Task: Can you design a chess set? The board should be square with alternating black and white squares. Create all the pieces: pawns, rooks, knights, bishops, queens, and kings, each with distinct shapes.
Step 5085:
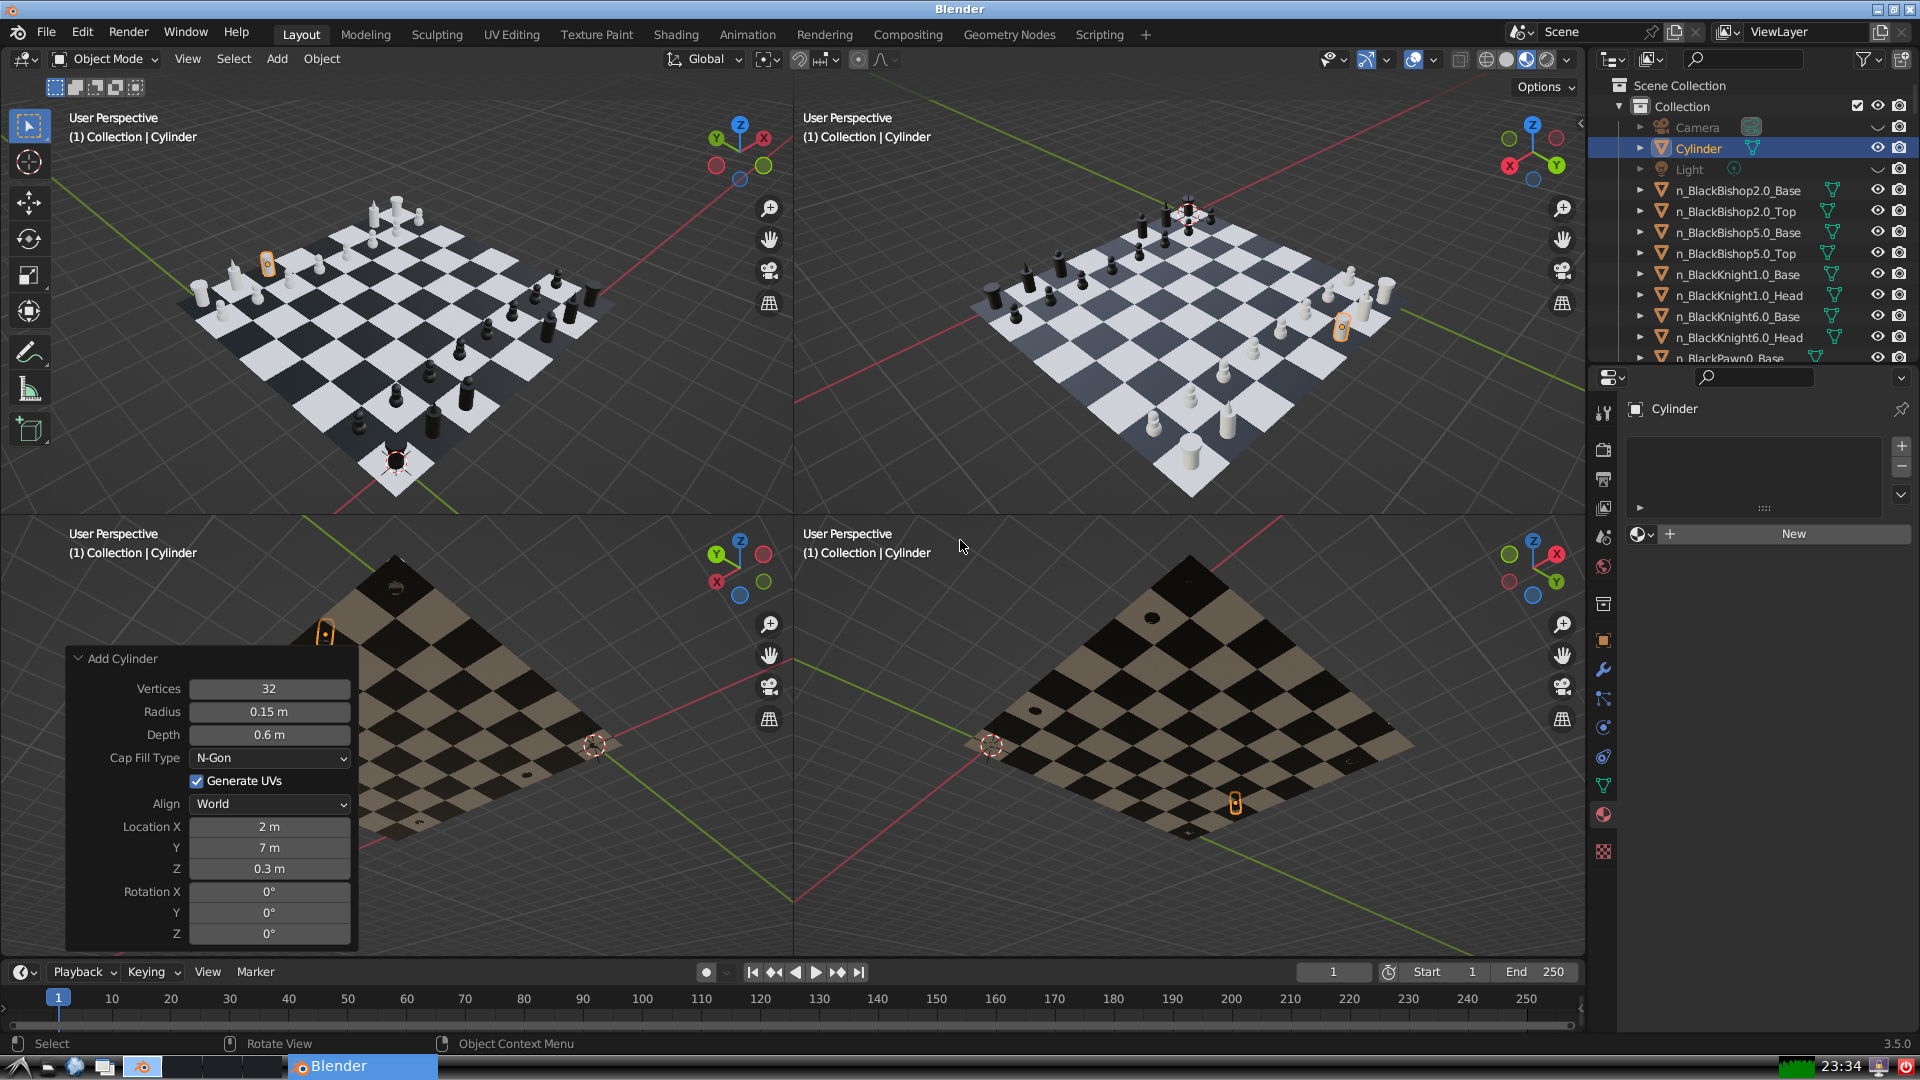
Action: {"key_press": ['Ctrl, Home']}